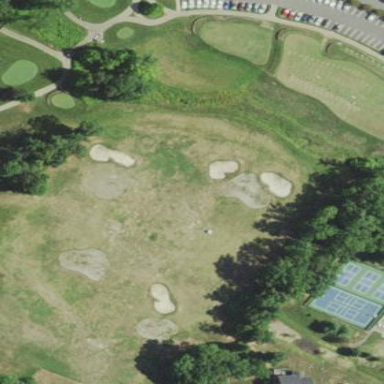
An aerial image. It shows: Grassy area designated as driving range for golf.